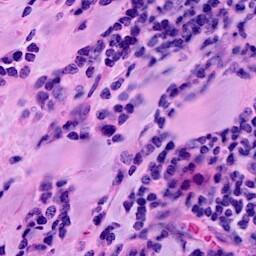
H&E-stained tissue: Breast